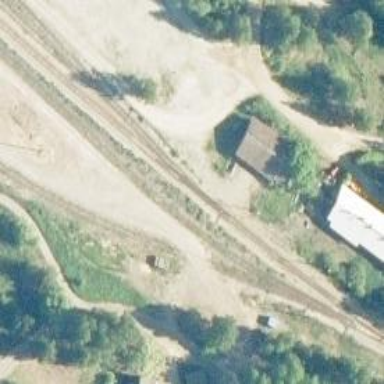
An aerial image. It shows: Railway track.